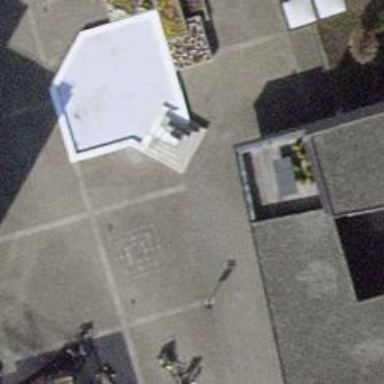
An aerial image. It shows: Fountain.